Question: What is the reading of the measurement in the image?
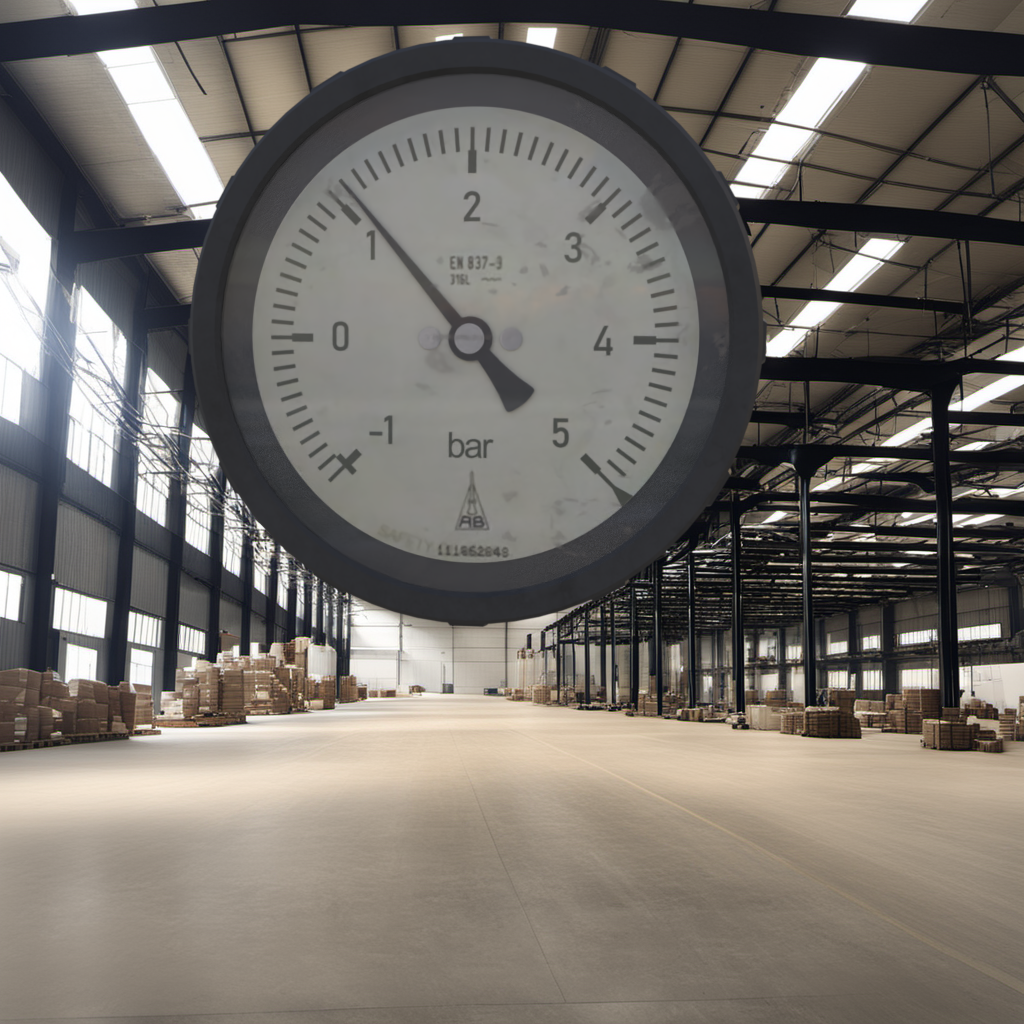
Answer: The result is 1.1
Question: What is the range of this measurement?
Answer: The range is from -1 to 5
Question: What is the minimum and maximum value range of the measurement in the image?
Answer: The minimum value is -1 and the maximum value is 5